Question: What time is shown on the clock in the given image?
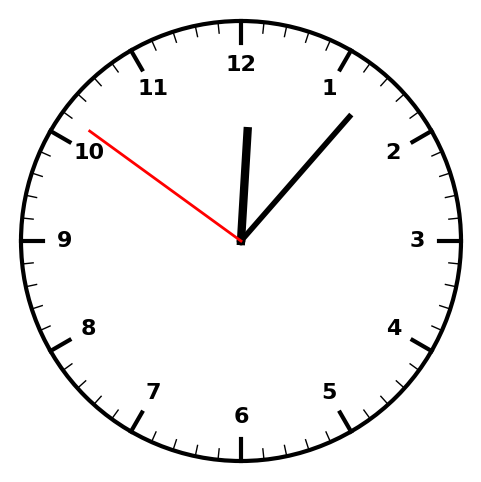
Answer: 12:06:51